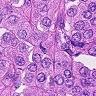
Metastatic tissue present: yes